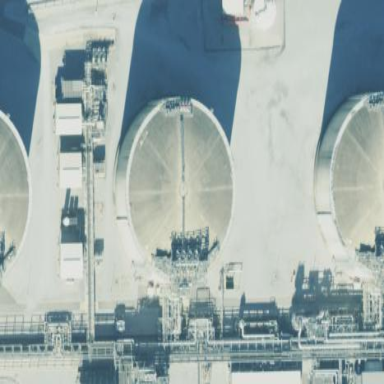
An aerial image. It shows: Building with storage tank.